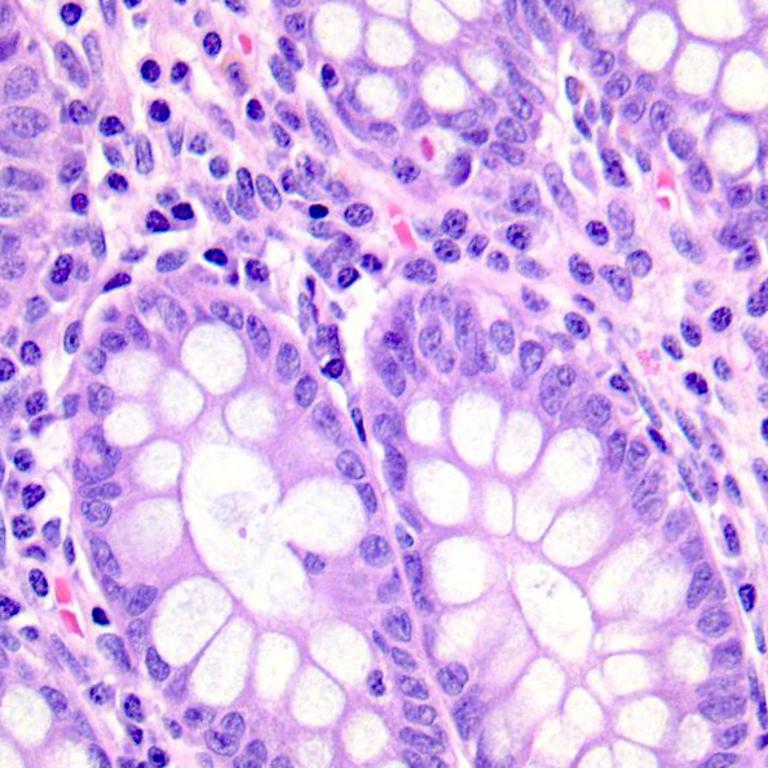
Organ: colon
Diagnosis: benign